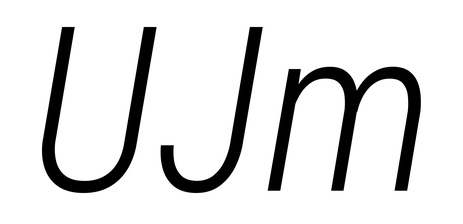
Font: Roboto-Italic_Condensed_Light_Italic